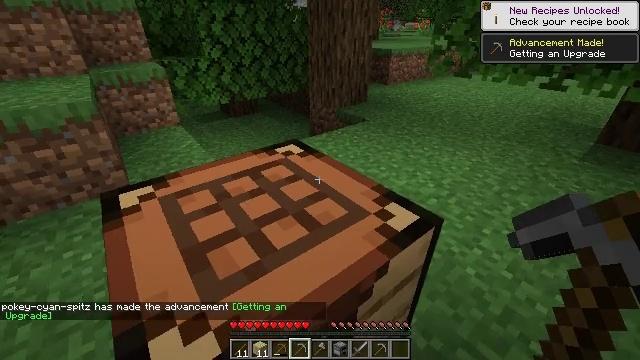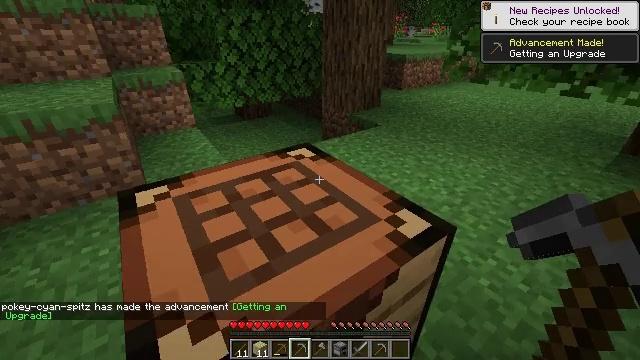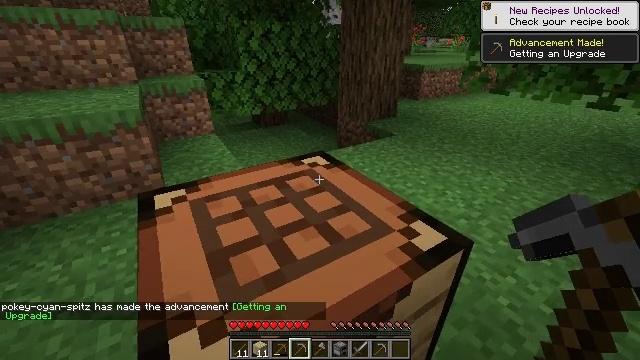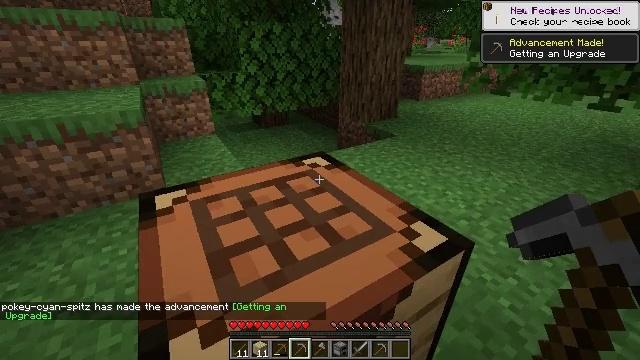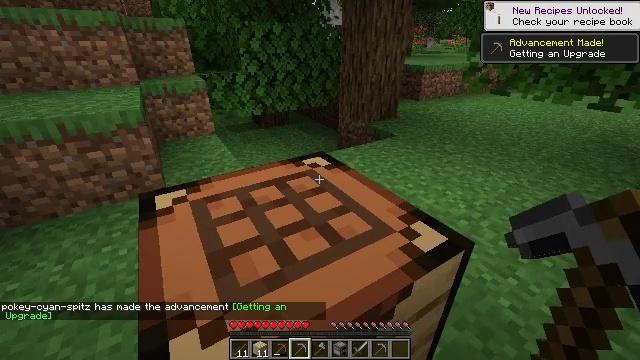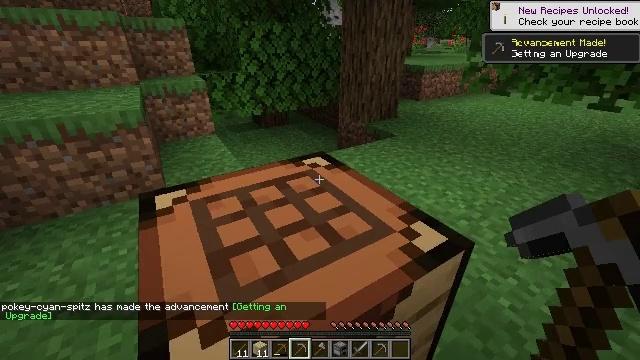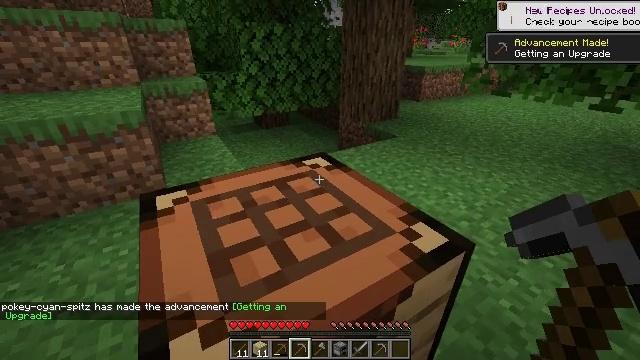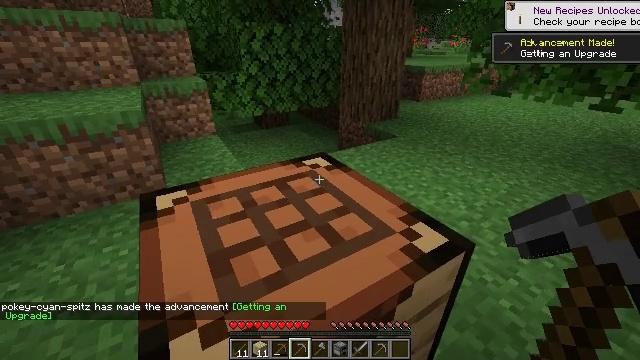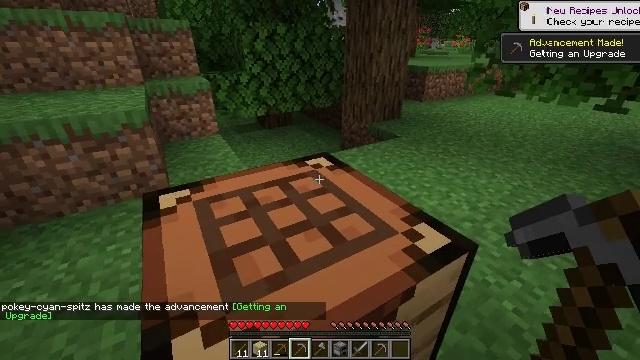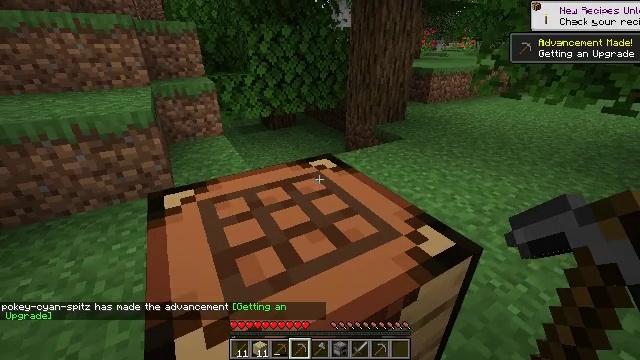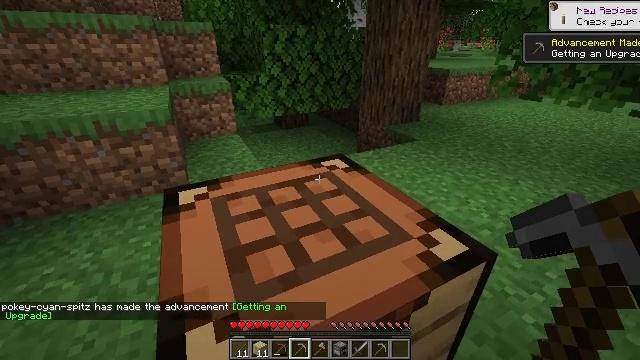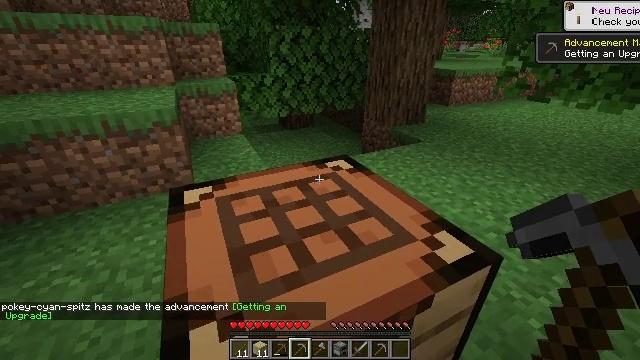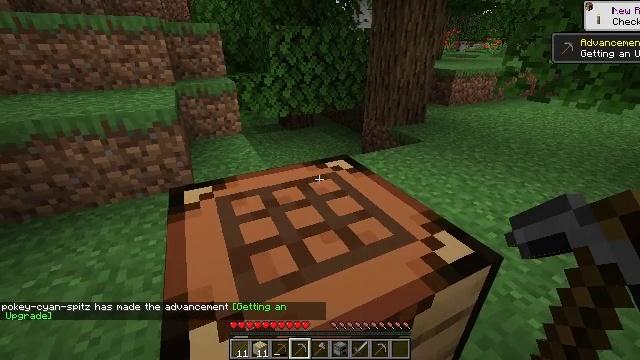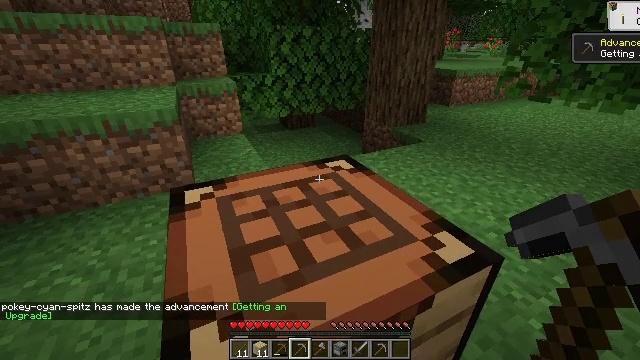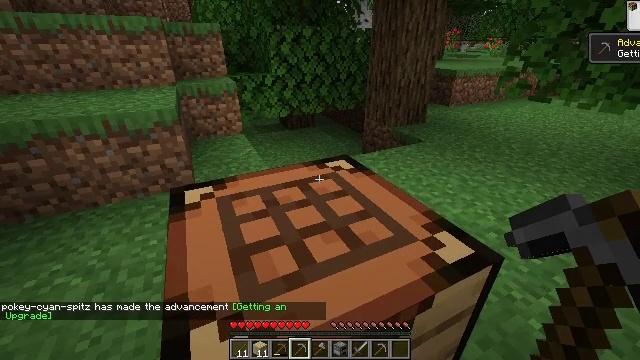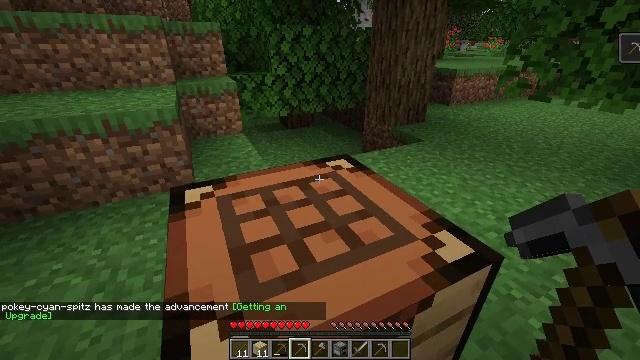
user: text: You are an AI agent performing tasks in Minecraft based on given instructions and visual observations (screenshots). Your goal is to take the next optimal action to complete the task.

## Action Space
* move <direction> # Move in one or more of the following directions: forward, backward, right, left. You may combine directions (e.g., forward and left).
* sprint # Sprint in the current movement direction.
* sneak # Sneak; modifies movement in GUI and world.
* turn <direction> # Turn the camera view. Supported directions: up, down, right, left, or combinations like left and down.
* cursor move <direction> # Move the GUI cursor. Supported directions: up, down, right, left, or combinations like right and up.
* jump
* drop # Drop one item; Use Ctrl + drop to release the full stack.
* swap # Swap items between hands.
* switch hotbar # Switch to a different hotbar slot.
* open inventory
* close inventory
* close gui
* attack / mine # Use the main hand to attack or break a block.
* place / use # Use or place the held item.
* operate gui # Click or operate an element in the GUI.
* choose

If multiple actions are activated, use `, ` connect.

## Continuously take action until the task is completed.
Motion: motion action
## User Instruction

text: Get the crafting table into the inventory.
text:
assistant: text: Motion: turn left
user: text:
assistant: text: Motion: turn left and up
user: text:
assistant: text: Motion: no_op
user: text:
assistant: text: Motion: no_op
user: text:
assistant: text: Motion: no_op
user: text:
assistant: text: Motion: no_op
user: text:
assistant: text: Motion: no_op
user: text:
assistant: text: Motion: no_op
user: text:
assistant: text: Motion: no_op
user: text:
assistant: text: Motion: turn left
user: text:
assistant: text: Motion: turn left
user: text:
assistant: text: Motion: no_op
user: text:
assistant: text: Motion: no_op
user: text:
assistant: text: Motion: no_op
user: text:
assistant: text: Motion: no_op
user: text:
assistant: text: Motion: no_op
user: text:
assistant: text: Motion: no_op
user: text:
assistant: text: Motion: no_op
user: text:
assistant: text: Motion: no_op
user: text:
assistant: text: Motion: no_op
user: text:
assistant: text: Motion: no_op
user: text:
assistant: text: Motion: no_op
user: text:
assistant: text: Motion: no_op
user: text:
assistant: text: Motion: no_op
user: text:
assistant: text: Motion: no_op
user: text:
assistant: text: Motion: no_op
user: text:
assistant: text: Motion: no_op
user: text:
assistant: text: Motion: no_op
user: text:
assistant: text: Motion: no_op
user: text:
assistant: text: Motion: no_op